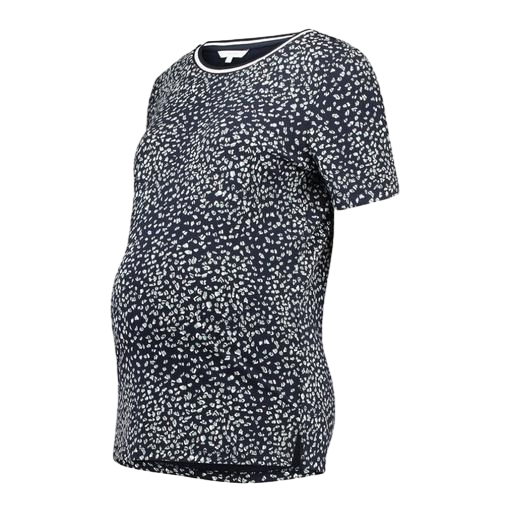
blue printed contrast t-shirt only macy, green maternity nursing top, blue printed sleep top, white background